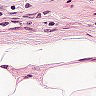
Metastatic tissue present: no